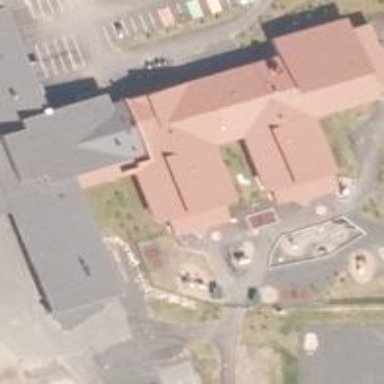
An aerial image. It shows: School building.